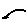
Label: bird